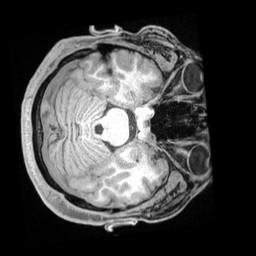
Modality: T1w
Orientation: axial
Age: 23
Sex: male
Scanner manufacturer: siemens
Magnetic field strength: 3 T
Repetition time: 1.68 s
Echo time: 0.00188 s